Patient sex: M
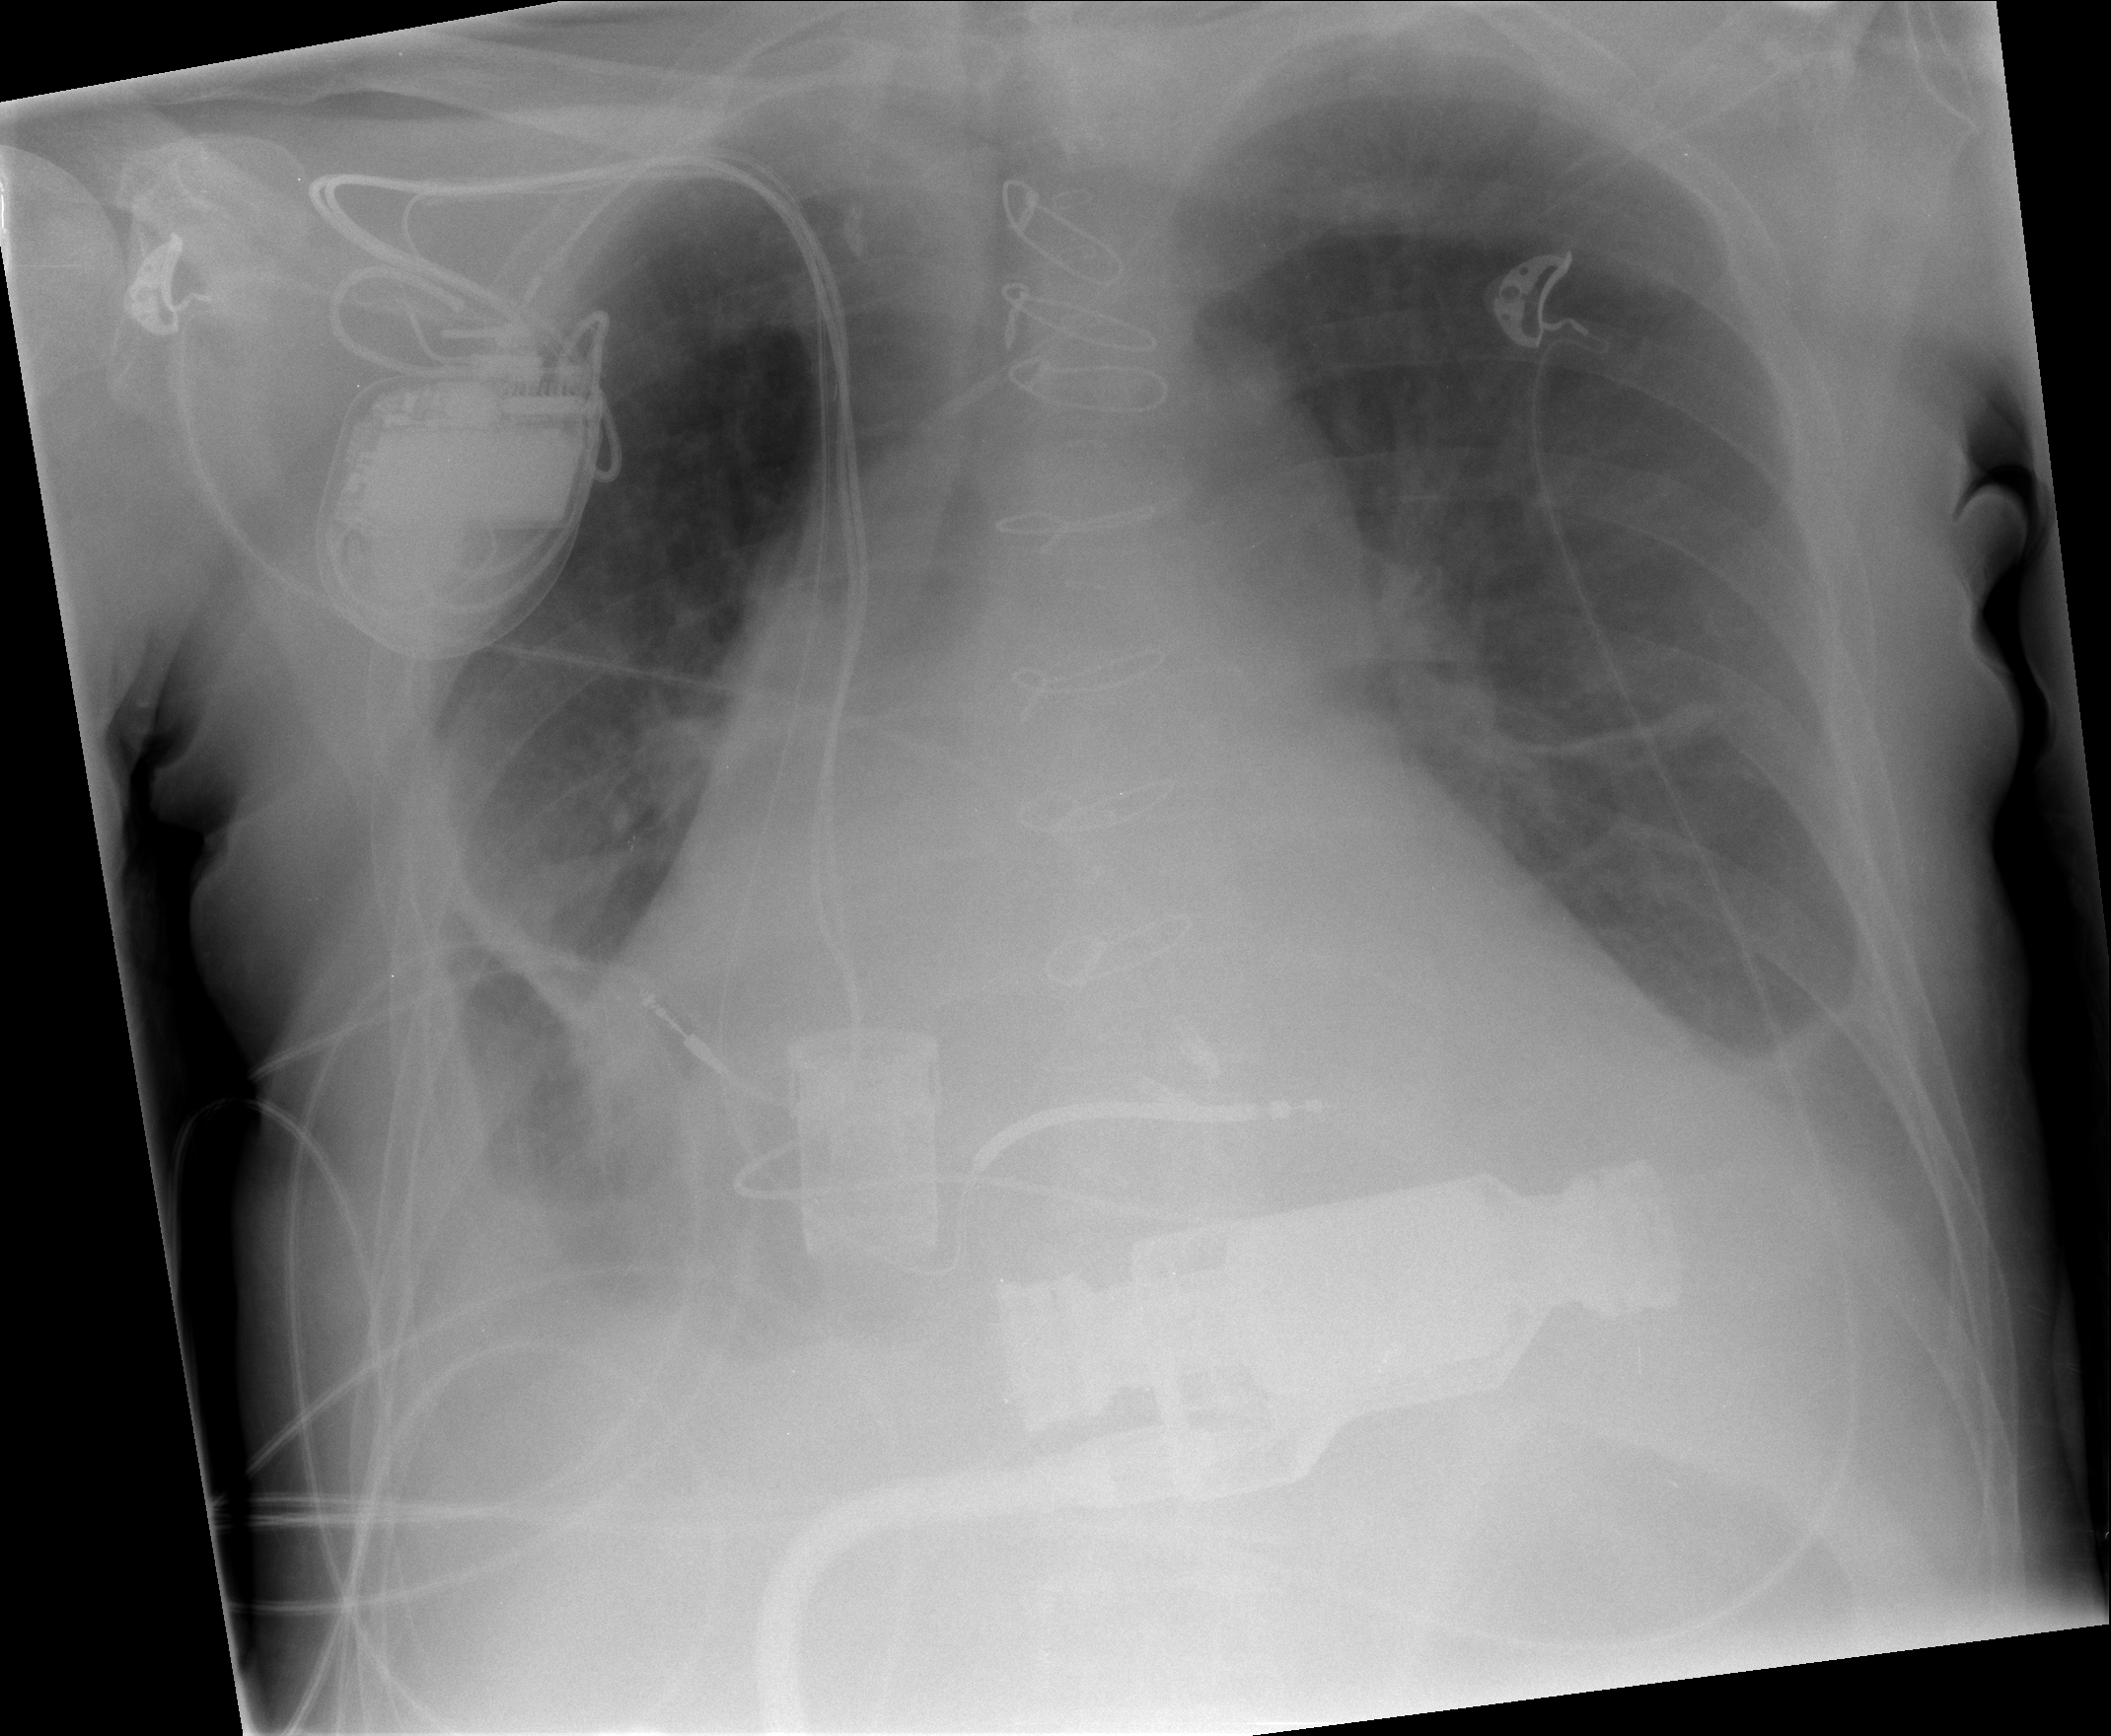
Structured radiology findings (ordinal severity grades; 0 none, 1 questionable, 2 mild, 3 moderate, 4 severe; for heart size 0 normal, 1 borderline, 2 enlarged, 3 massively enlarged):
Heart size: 2
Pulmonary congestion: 1
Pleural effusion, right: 3
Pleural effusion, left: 2
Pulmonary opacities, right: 1
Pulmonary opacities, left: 0
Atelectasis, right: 2
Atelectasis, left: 2